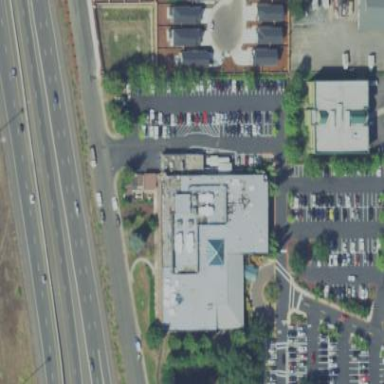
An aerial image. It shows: Clinic building offering healthcare services.